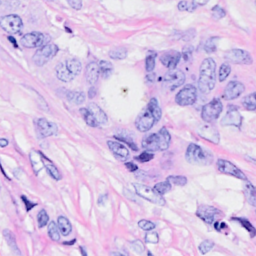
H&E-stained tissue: Breast